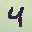
Label: 4